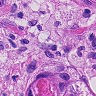
Metastatic tissue present: yes